Question: Problem 10 from <URL> is to find the sum of all the primes below given .
I solved it simply by summing up the primes generated by the sieve of Eratosthenes. Then I came across much more efficient <URL>.
For :
- <URL>.
I re-implemented the same algorithm in Haskell, since I'm learning it:
'''
import Data.List
import Data.Map (Map, (!))
import qualified Data.Map as Map
problem10 :: Integer -> Integer
problem10 n = (sieve (Map.fromList [(i, i * (i + 1) 'div' 2 - 1) | i <- vs]) 2 r vs) ! n
where vs = [n 'div' i | i <- [1..r]] ++ reverse [1..n 'div' r - 1]
r = floor (sqrt (fromIntegral n))
sieve :: Map Integer Integer -> Integer -> Integer -> [Integer] -> Map Integer Integer
sieve m p r vs | p > r = m
| otherwise = sieve (if m ! p > m ! (p - 1) then update m vs p else m) (p + 1) r vs
update :: Map Integer Integer -> [Integer] -> Integer -> Map Integer Integer
update m vs p = foldl' decrease m (map ( -> (v, sumOfSieved m v p)) (takeWhile (>= p*p) vs))
decrease :: Map Integer Integer -> (Integer, Integer) -> Map Integer Integer
decrease m (k, v) = Map.insertWith (flip (-)) k v m
sumOfSieved :: Map Integer Integer -> Integer -> Integer -> Integer
sumOfSieved m v p = p * (m ! (v 'div' p) - m ! (p - 1))
main = print $ problem10 $ 2*10^9
'''
I compiled it with 'ghc -O2 10.hs' and run with 'time ./10'.
It gives the correct answer, but takes about 7 seconds.
I compiled it with 'ghc -prof -fprof-auto -rtsopts 10' and run with './10 +RTS -p -h'.
<URL> shows that 'decrease' takes 52.2% time and 67.5% allocations.
After running 'hp2ps 10.hp' I got such heap profile:

Again looks like 'decrease' takes most of the heap. GHC version 7.6.3.
How would you optimize run time of this Haskell code?
---
Update 13.06.17:
I <URL> replacing immutable 'Data.Map' with mutable 'Data.HashTable.IO.BasicHashTable' from the 'hashtables' package, but I'm probably doing something bad, since for tiny it already takes too long, about 10 seconds. What's wrong?
Update 18.06.17:
<URL>. It runs in 1.1 seconds, still relatively slow.
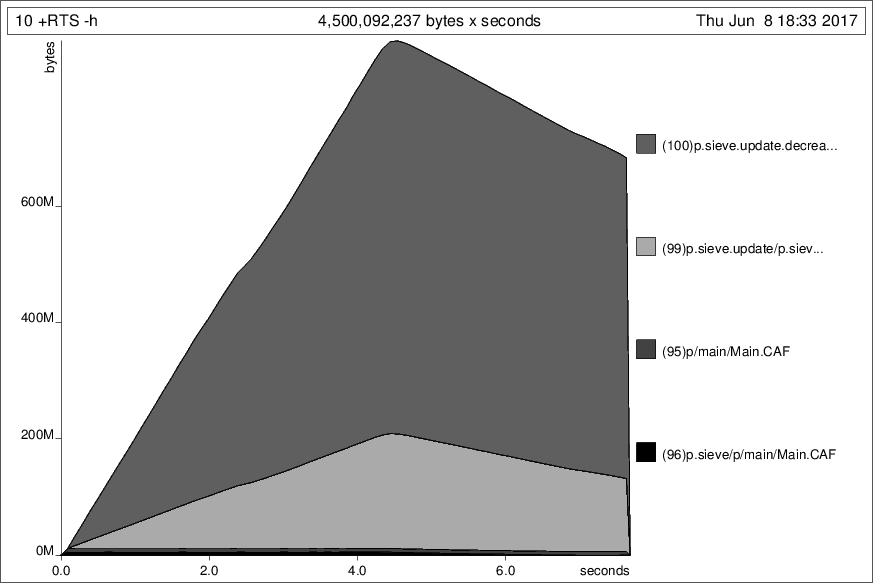
Answer: I've done some small improvements so it runs in '3.4-3.5' seconds on my machine.
Using 'IntMap.Strict' helped a lot. Other than that I just manually performed some 'ghc' optimizations just to be sure. And make Haskell code more close to Python code from your link. As a next step you could try to use some mutable 'HashMap'. But I'm not sure... 'IntMap' can't be much faster than some mutable container because it's an immutable one. Though I'm still surprised about it's efficiency. I hope this can be implemented faster.
Here is the code:
'''
import Data.List (foldl')
import Data.IntMap.Strict (IntMap, (!))
import qualified Data.IntMap.Strict as IntMap
p :: Int -> Int
p n = (sieve (IntMap.fromList [(i, i * (i + 1) 'div' 2 - 1) | i <- vs]) 2 r vs) ! n
where vs = [n 'div' i | i <- [1..r]] ++ [n', n' - 1 .. 1]
r = floor (sqrt (fromIntegral n) :: Double)
n' = n 'div' r - 1
sieve :: IntMap Int -> Int -> Int -> [Int] -> IntMap Int
sieve m' p' r vs = go m' p'
where
go m p | p > r = m
| m ! p > m ! (p - 1) = go (update m vs p) (p + 1)
| otherwise = go m (p + 1)
update :: IntMap Int -> [Int] -> Int -> IntMap Int
update s vs p = foldl' decrease s (takeWhile (>= p2) vs)
where
sp = s ! (p - 1)
p2 = p * p
sumOfSieved v = p * (s ! (v 'div' p) - sp)
decrease m v = IntMap.adjust (subtract $ sumOfSieved v) v m
main :: IO ()
main = print $ p $ 2*10^(9 :: Int)
'''
Using mutable 'hashtables' I've managed to make performance up to '~5.5sec' on Haskell with <URL>.
Also, I used unboxed vectors instead of lists in several places. 'Linear' hashing seems to be the fastest. I think this can be done even faster. I noticed <URL> in 'hasthables' package. Not sure I've managed to set it correctly but even without it runs that fast.
(19.06.2017)
I've managed to make it '3x' faster then best solution from @Krom (using my code + his map) by dropping judy hashmap at all. Instead just plain arrays are used. You can come up with the same idea if you notice that keys for 'S' hashmap are either sequence from '1' to 'n'' or 'n div i' for 'i' from '1' to 'r'. So we can represent such HashMap as two arrays making lookups in array depending on searching key.
'''
$ time ./judy
95673602693282040
real 0m0.590s
user 0m0.588s
sys 0m0.000s
'''
'''
$ time ./sparse
95673602693282040
real 0m0.203s
user 0m0.196s
sys 0m0.004s
'''
This can be done even faster if instead of 'IOUArray' already generated vectors and 'Vector' library is used and 'readArray' is replaced by 'unsafeRead'. But I don't think this should be done if only you're not really interested in optimizing this as much as possible.
Comparison with this solution is cheating and is not fair. I expect same ideas implemented in Python and C++ will be even faster. But @Krom solution with closed hashmap is already cheating because it uses custom data structure instead of standard one. At least you can see that standard and most popular hash maps in are not that fast. Using better algorithms and better ad-hoc data structures can be better for such problems.
<URL>